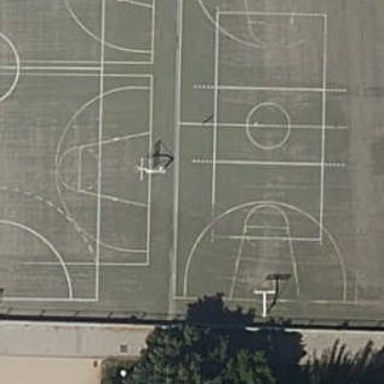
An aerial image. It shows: Concrete sports pitch suitable for soccer and basketball activities.